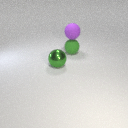
large purple rubber sphere above large green rubber sphere